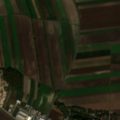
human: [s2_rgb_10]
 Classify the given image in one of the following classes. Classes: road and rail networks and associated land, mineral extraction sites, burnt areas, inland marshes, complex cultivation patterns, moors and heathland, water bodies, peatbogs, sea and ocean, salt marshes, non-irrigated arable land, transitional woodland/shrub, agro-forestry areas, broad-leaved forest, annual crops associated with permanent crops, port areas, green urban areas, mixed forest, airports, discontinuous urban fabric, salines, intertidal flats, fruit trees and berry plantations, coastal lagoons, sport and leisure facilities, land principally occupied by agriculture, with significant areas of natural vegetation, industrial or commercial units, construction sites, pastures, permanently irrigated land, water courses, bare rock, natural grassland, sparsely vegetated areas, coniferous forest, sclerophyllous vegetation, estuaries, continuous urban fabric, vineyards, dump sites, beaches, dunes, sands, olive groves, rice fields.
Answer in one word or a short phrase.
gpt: industrial or commercial units, non-irrigated arable land